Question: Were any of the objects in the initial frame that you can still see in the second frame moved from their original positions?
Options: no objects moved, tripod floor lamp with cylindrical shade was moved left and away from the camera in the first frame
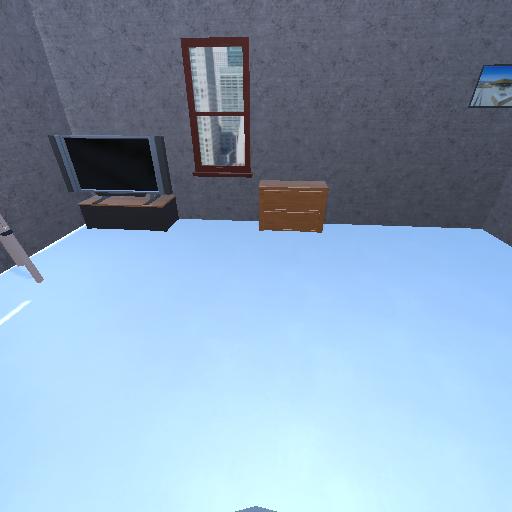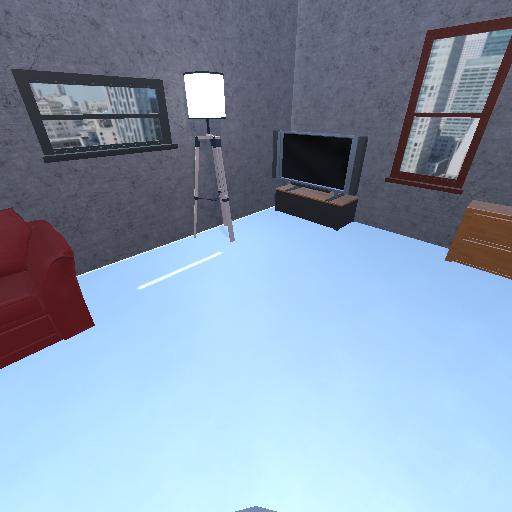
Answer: no objects moved